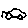
Label: car